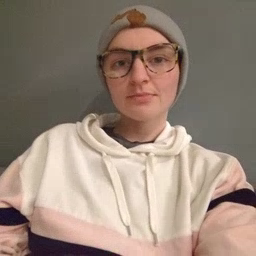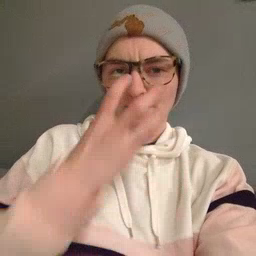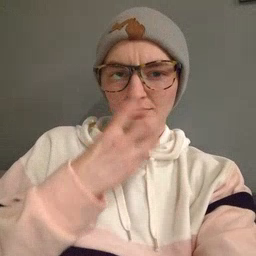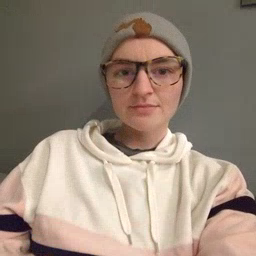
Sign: mad